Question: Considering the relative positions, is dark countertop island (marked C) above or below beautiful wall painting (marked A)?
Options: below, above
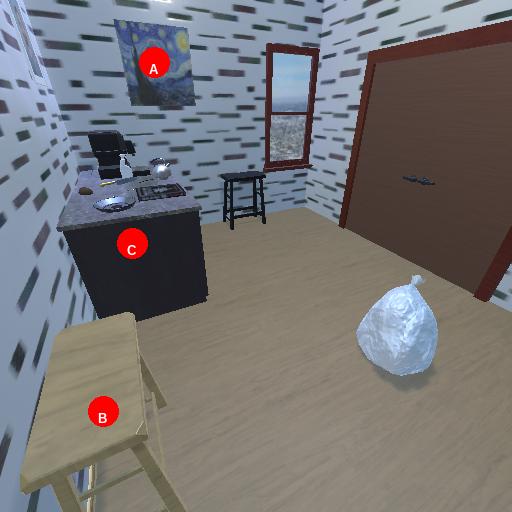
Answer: below